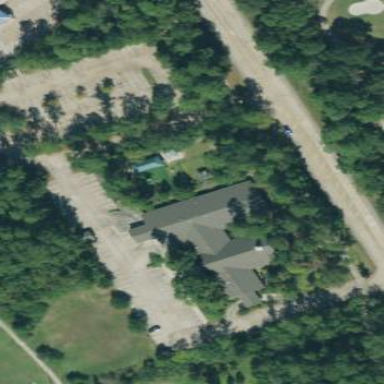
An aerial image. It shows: Beautiful church building.